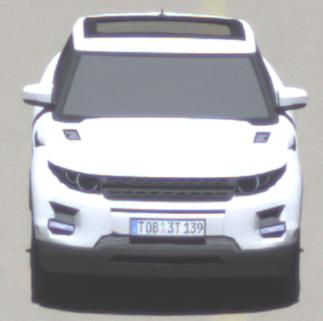
Make: Land Rover
Model: Range Rover Evoque 2.0 Si4
Detailed model: Range Rover Evoque (I)
Model produced from: 2011/08
Model produced until: 2013/11
Doors: 5
Color: white
Road condition: wet road
Daytime: midday
Contrast: high contrast